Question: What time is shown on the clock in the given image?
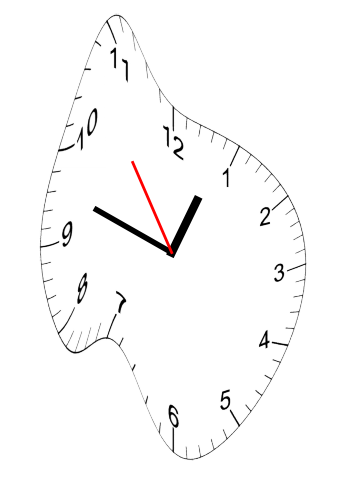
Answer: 12:47:54